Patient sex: M
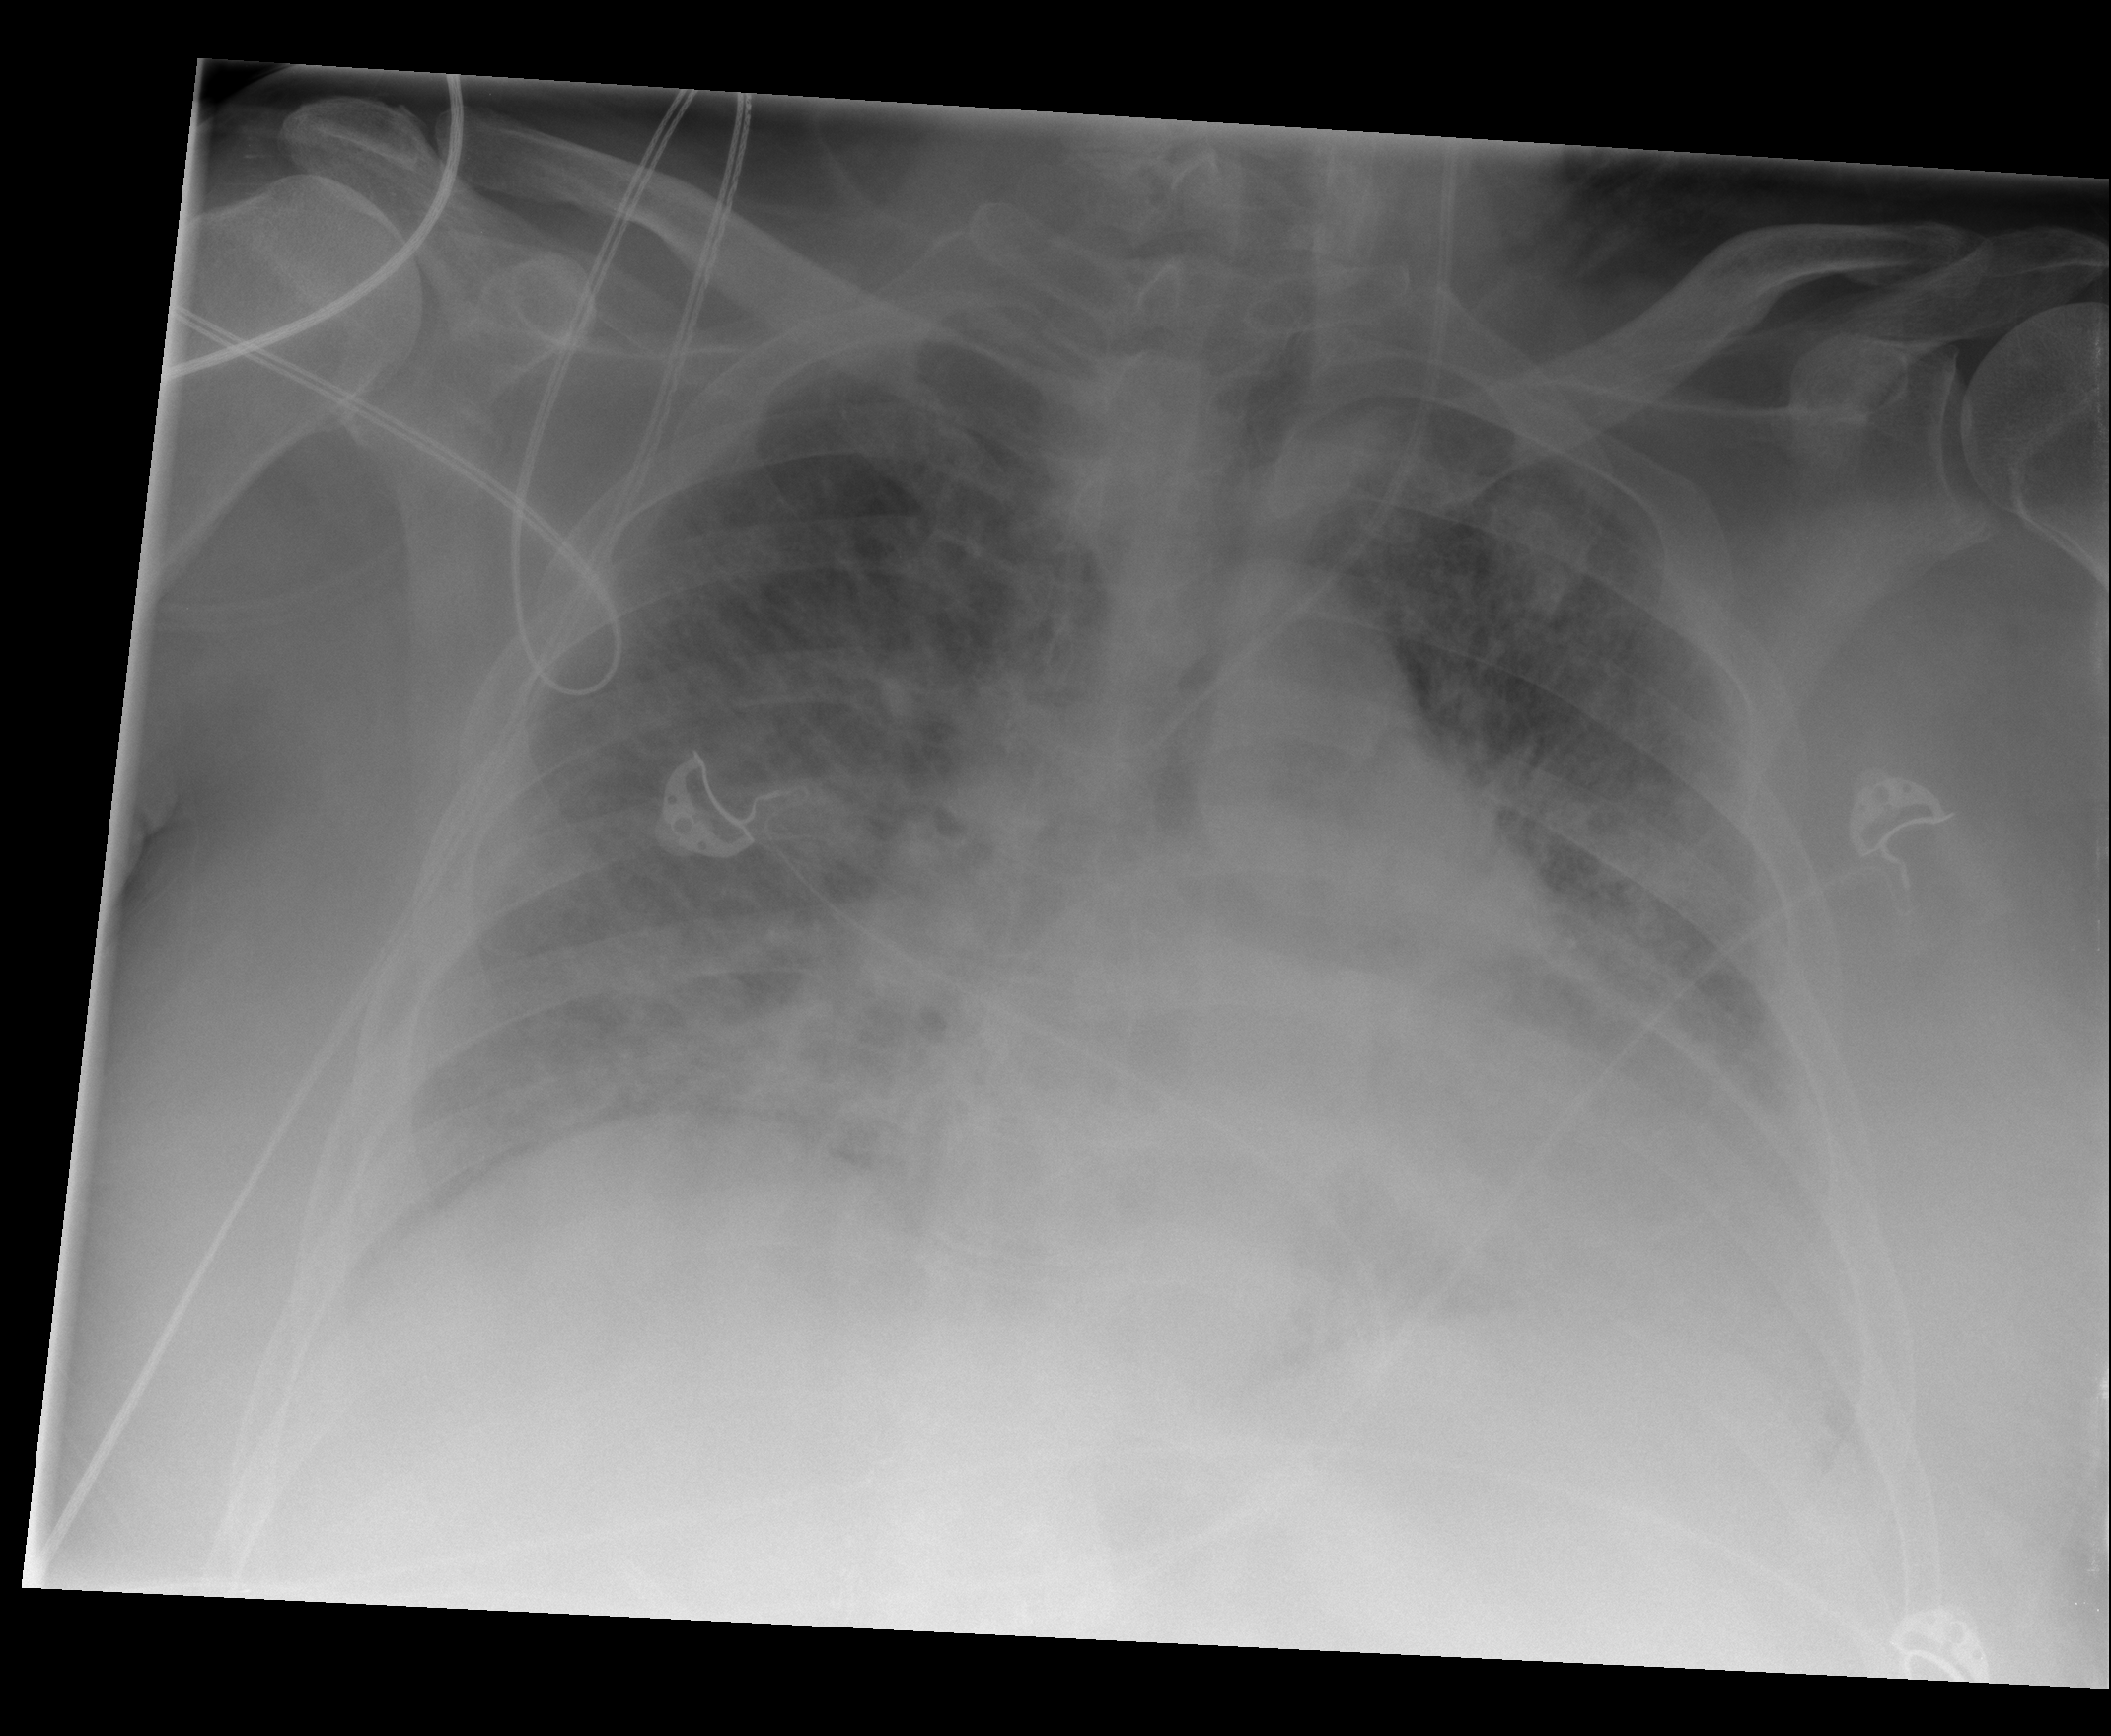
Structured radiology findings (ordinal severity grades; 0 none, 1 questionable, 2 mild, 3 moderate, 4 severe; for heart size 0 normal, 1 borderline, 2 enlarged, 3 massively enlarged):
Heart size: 2
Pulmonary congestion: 3
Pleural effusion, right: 1
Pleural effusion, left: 2
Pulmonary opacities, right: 3
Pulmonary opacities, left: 3
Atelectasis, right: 2
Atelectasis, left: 2